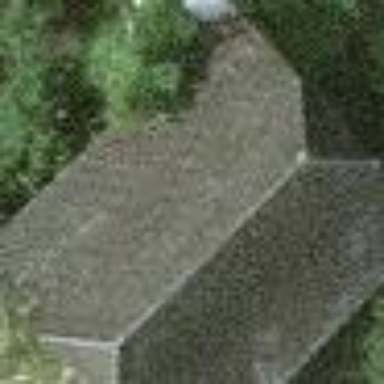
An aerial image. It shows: Barn.